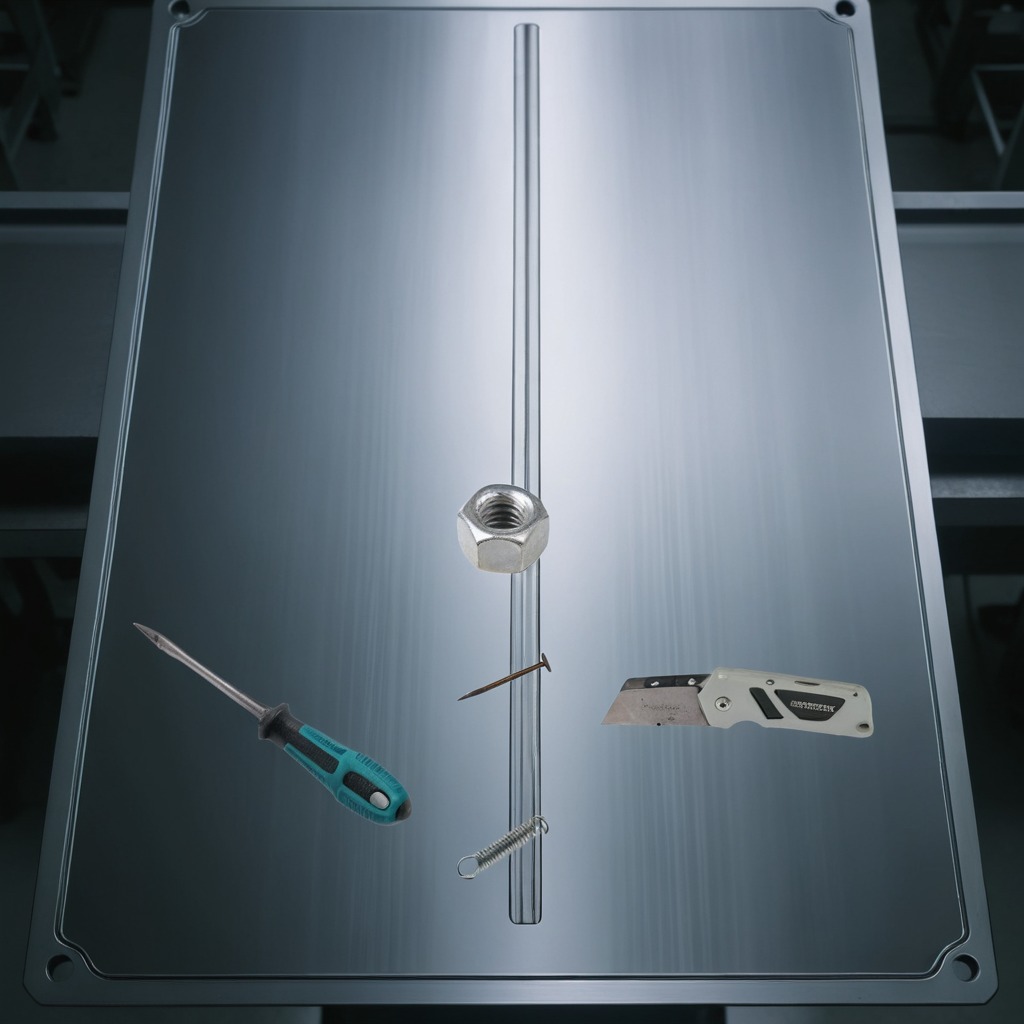
A utility knife, an iron nail, a coiled metal spring, a screwdriver, and a metal nut are lying on the metal table.